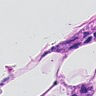
Metastatic tissue present: yes